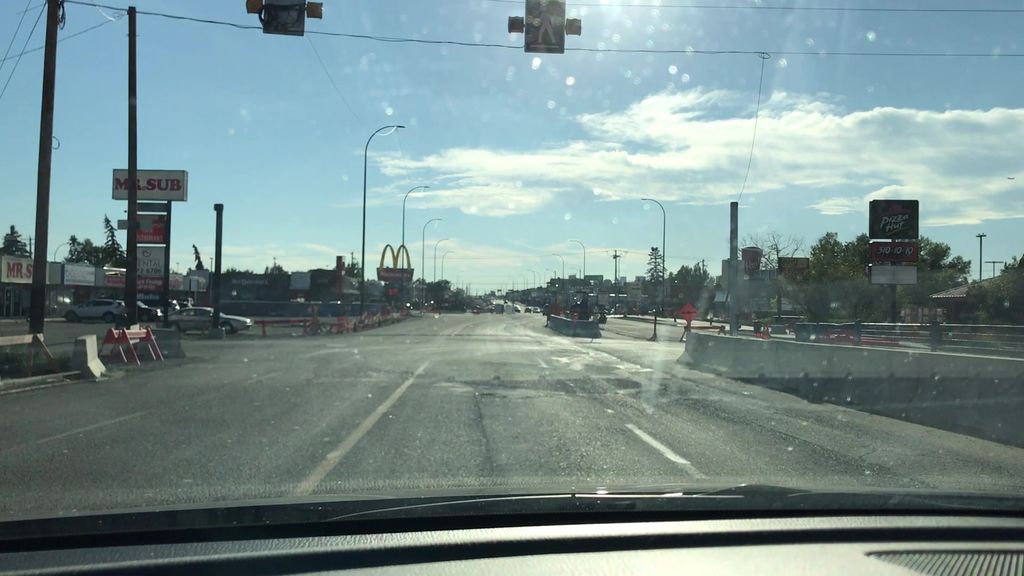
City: calgary